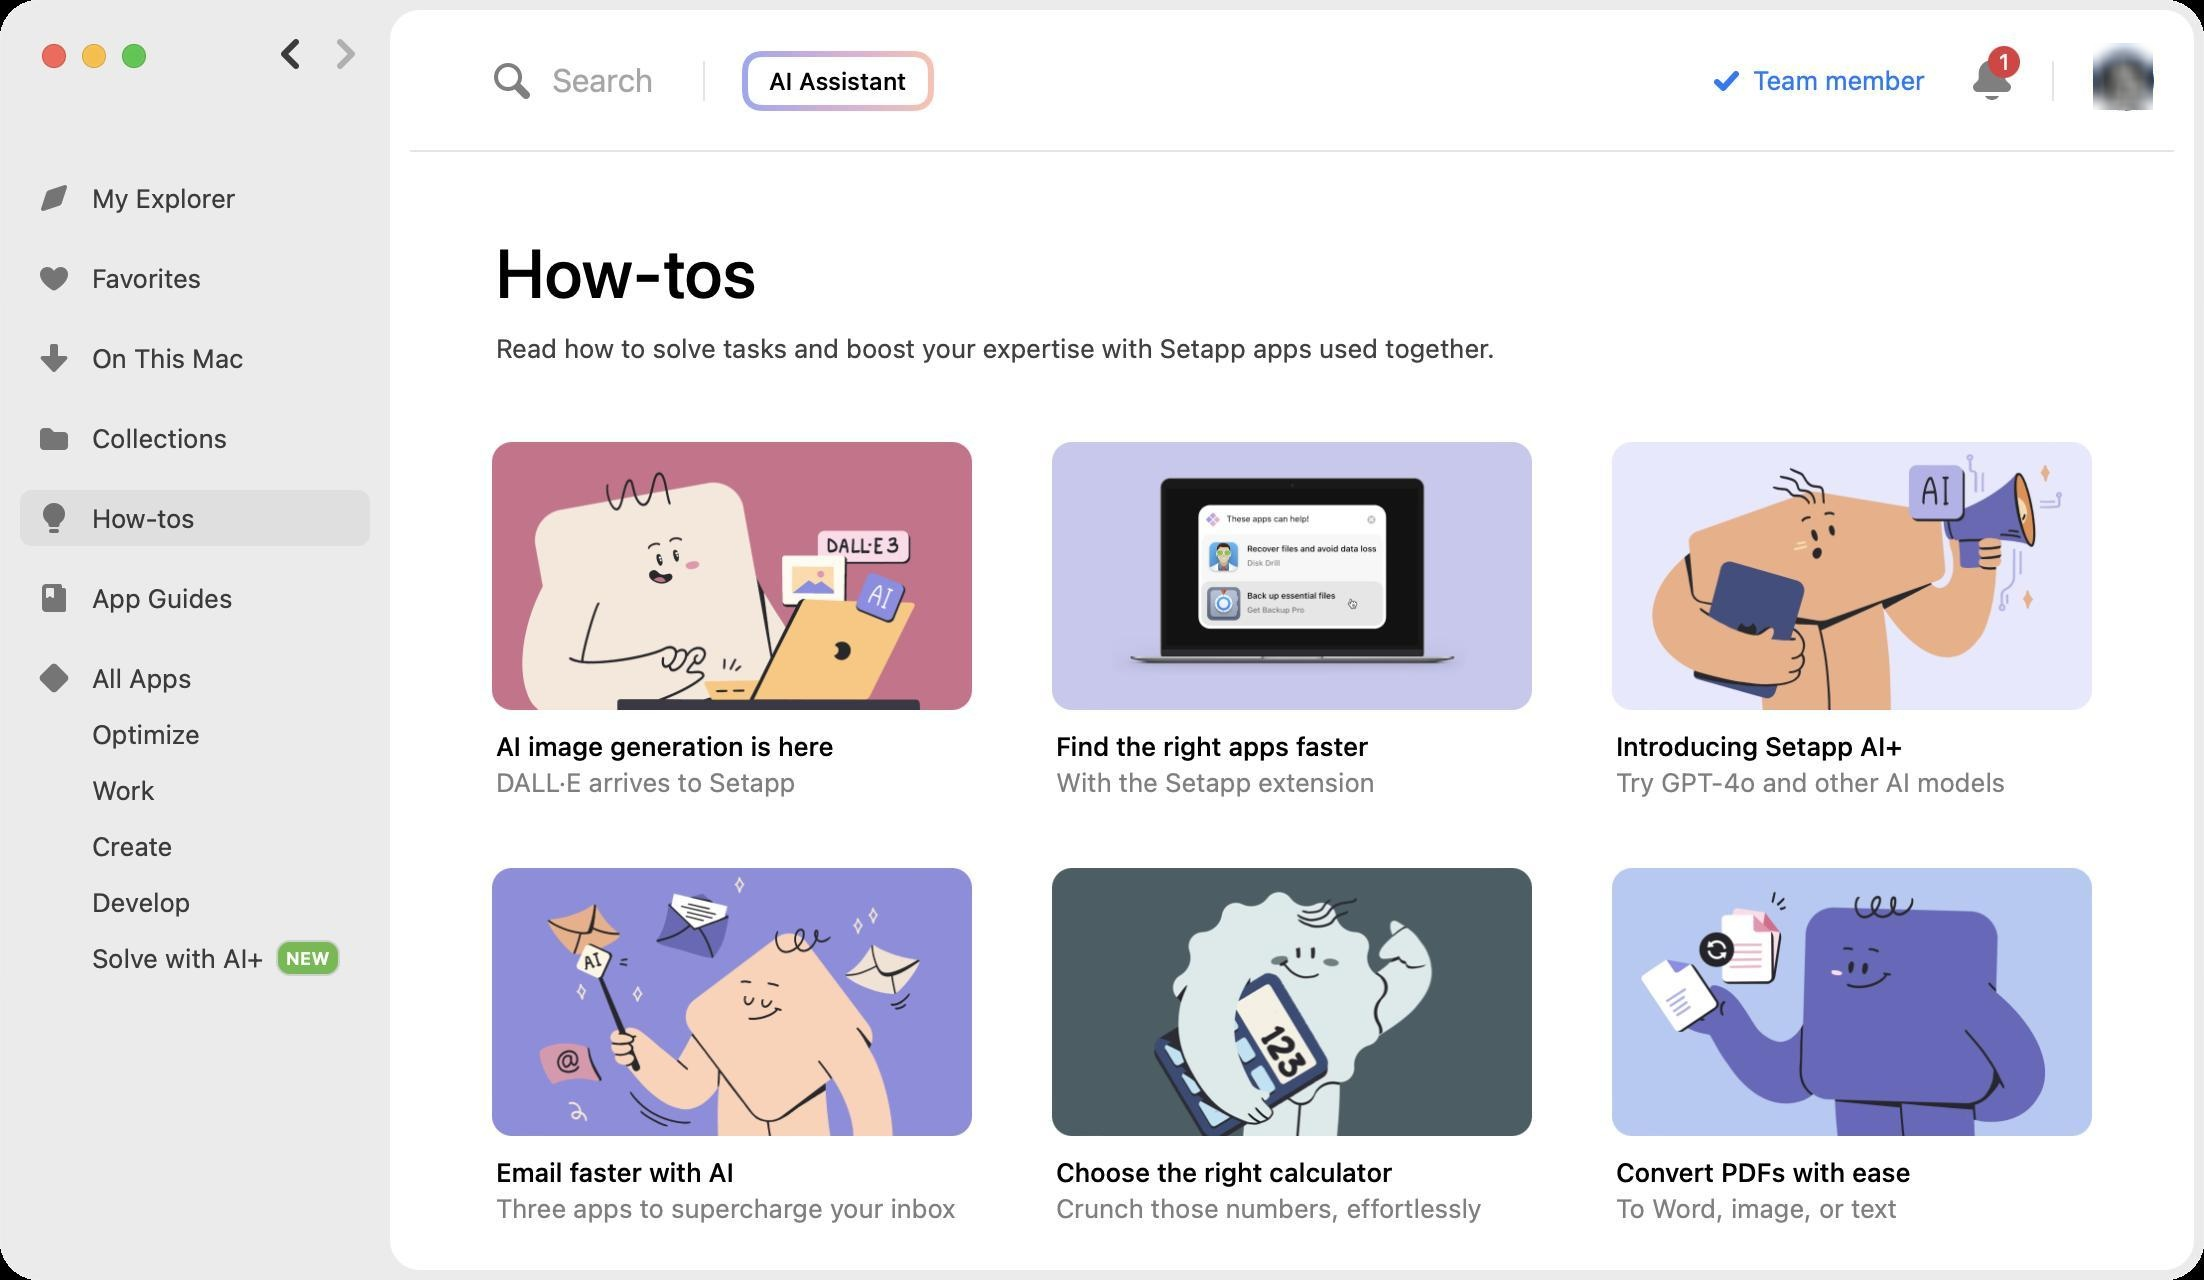
Accessibility tree:
{"name": "", "role": "AXWindow", "description": null, "role_description": "standard window", "value": null, "position": "212.00;131.00", "size": "1102;640", "children": [{"name": null, "role": "AXTable", "description": "Application categories", "role_description": "table", "value": null, "position": "10.00;85.00", "size": "175;408", "children": [{"name": null, "role": "AXRow", "description": null, "role_description": "table row", "value": null, "position": "10.00;85.00", "size": "175;40", "children": [{"name": null, "role": "AXCell", "description": null, "role_description": "cell", "value": null, "position": "16.00;85.00", "size": "163;40", "children": [{"name": null, "role": "AXImage", "description": "Discover", "role_description": "image", "value": null, "position": "19.00;91.00", "size": "16;16", "children": []}, {"name": null, "role": "AXStaticText", "description": null, "role_description": "text", "value": "My Explorer", "position": "44.00;91.00", "size": "76;16", "children": []}]}]}, {"name": null, "role": "AXRow", "description": null, "role_description": "table row", "value": null, "position": "10.00;125.00", "size": "175;40", "children": [{"name": null, "role": "AXCell", "description": null, "role_description": "cell", "value": null, "position": "16.00;125.00", "size": "163;40", "children": [{"name": null, "role": "AXImage", "description": "Favorites", "role_description": "image", "value": null, "position": "19.00;131.00", "size": "16;16", "children": []}, {"name": null, "role": "AXStaticText", "description": null, "role_description": "text", "value": "Favorites", "position": "44.00;131.00", "size": "59;16", "children": []}]}]}, {"name": null, "role": "AXRow", "description": null, "role_description": "table row", "value": null, "position": "10.00;165.00", "size": "175;40", "children": [{"name": null, "role": "AXCell", "description": null, "role_description": "cell", "value": null, "position": "16.00;165.00", "size": "163;40", "children": [{"name": null, "role": "AXImage", "description": "OnThisMac", "role_description": "image", "value": null, "position": "19.00;171.00", "size": "16;16", "children": []}, {"name": null, "role": "AXStaticText", "description": null, "role_description": "text", "value": "On This Mac", "position": "44.00;171.00", "size": "80;16", "children": []}]}]}, {"name": null, "role": "AXRow", "description": null, "role_description": "table row", "value": null, "position": "10.00;205.00", "size": "175;40", "children": [{"name": null, "role": "AXCell", "description": null, "role_description": "cell", "value": null, "position": "16.00;205.00", "size": "163;40", "children": [{"name": null, "role": "AXImage", "description": "Collections", "role_description": "image", "value": null, "position": "19.00;211.00", "size": "16;16", "children": []}, {"name": null, "role": "AXStaticText", "description": null, "role_description": "text", "value": "Collections", "position": "44.00;211.00", "size": "72;16", "children": []}]}]}, {"name": null, "role": "AXRow", "description": null, "role_description": "table row", "value": null, "position": "10.00;245.00", "size": "175;40", "children": [{"name": null, "role": "AXCell", "description": null, "role_description": "cell", "value": null, "position": "16.00;245.00", "size": "163;40", "children": [{"name": null, "role": "AXImage", "description": "How Tos", "role_description": "image", "value": null, "position": "19.00;251.00", "size": "16;16", "children": []}, {"name": null, "role": "AXStaticText", "description": null, "role_description": "text", "value": "How-tos", "position": "44.00;251.00", "size": "56;16", "children": []}]}]}, {"name": null, "role": "AXRow", "description": null, "role_description": "table row", "value": null, "position": "10.00;285.00", "size": "175;40", "children": [{"name": null, "role": "AXCell", "description": null, "role_description": "cell", "value": null, "position": "16.00;285.00", "size": "163;40", "children": [{"name": null, "role": "AXImage", "description": "Tutorials", "role_description": "image", "value": null, "position": "19.00;291.00", "size": "16;16", "children": []}, {"name": null, "role": "AXStaticText", "description": null, "role_description": "text", "value": "App Guides", "position": "44.00;291.00", "size": "74;16", "children": []}]}]}, {"name": null, "role": "AXRow", "description": null, "role_description": "table row", "value": null, "position": "10.00;325.00", "size": "175;28", "children": [{"name": null, "role": "AXCell", "description": null, "role_description": "cell", "value": null, "position": "16.00;325.00", "size": "163;28", "children": [{"name": null, "role": "AXImage", "description": "AllApps", "role_description": "image", "value": null, "position": "19.00;331.00", "size": "16;16", "children": []}, {"name": null, "role": "AXStaticText", "description": null, "role_description": "text", "value": "All Apps", "position": "44.00;331.00", "size": "54;16", "children": []}]}]}, {"name": null, "role": "AXRow", "description": null, "role_description": "table row", "value": null, "position": "10.00;353.00", "size": "175;28", "children": [{"name": null, "role": "AXCell", "description": null, "role_description": "cell", "value": null, "position": "16.00;353.00", "size": "163;28", "children": [{"name": null, "role": "AXImage", "description": "", "role_description": "image", "value": null, "position": "19.00;359.00", "size": "16;16", "children": []}, {"name": null, "role": "AXStaticText", "description": null, "role_description": "text", "value": "Optimize", "position": "44.00;359.00", "size": "58;16", "children": []}]}]}, {"name": null, "role": "AXRow", "description": null, "role_description": "table row", "value": null, "position": "10.00;381.00", "size": "175;28", "children": [{"name": null, "role": "AXCell", "description": null, "role_description": "cell", "value": null, "position": "16.00;381.00", "size": "163;28", "children": [{"name": null, "role": "AXImage", "description": "", "role_description": "image", "value": null, "position": "19.00;387.00", "size": "16;16", "children": []}, {"name": null, "role": "AXStaticText", "description": null, "role_description": "text", "value": "Work", "position": "44.00;387.00", "size": "36;16", "children": []}]}]}, {"name": null, "role": "AXRow", "description": null, "role_description": "table row", "value": null, "position": "10.00;409.00", "size": "175;28", "children": [{"name": null, "role": "AXCell", "description": null, "role_description": "cell", "value": null, "position": "16.00;409.00", "size": "163;28", "children": [{"name": null, "role": "AXImage", "description": "", "role_description": "image", "value": null, "position": "19.00;415.00", "size": "16;16", "children": []}, {"name": null, "role": "AXStaticText", "description": null, "role_description": "text", "value": "Create", "position": "44.00;415.00", "size": "44;16", "children": []}]}]}, {"name": null, "role": "AXRow", "description": null, "role_description": "table row", "value": null, "position": "10.00;437.00", "size": "175;28", "children": [{"name": null, "role": "AXCell", "description": null, "role_description": "cell", "value": null, "position": "16.00;437.00", "size": "163;28", "children": [{"name": null, "role": "AXImage", "description": "", "role_description": "image", "value": null, "position": "19.00;443.00", "size": "16;16", "children": []}, {"name": null, "role": "AXStaticText", "description": null, "role_description": "text", "value": "Develop", "position": "44.00;443.00", "size": "54;16", "children": []}]}]}, {"name": null, "role": "AXRow", "description": null, "role_description": "table row", "value": null, "position": "10.00;465.00", "size": "175;28", "children": [{"name": null, "role": "AXCell", "description": null, "role_description": "cell", "value": null, "position": "16.00;465.00", "size": "163;28", "children": [{"name": null, "role": "AXImage", "description": "", "role_description": "image", "value": null, "position": "19.00;471.00", "size": "16;16", "children": []}, {"name": null, "role": "AXStaticText", "description": null, "role_description": "text", "value": "Solve with AI+", "position": "44.00;471.00", "size": "90;16", "children": []}, {"name": null, "role": "AXStaticText", "description": null, "role_description": "text", "value": "NEW", "position": "139.00;473.50", "size": "30;11", "children": []}]}]}, {"name": null, "role": "AXColumn", "description": null, "role_description": "column", "value": null, "position": "10.00;85.00", "size": "175;408", "children": []}]}, {"name": null, "role": "AXUnknown", "description": "Forward", "role_description": "unknown", "value": null, "position": "166.00;19.00", "size": "14;16", "children": [{"name": null, "role": "AXImage", "description": "", "role_description": "image", "value": null, "position": "168.00;19.00", "size": "10;16", "children": []}]}, {"name": null, "role": "AXUnknown", "description": "Back", "role_description": "unknown", "value": null, "position": "138.00;19.00", "size": "14;16", "children": [{"name": null, "role": "AXImage", "description": "NavigationArrow", "role_description": "image", "value": null, "position": "140.00;19.00", "size": "10;16", "children": []}]}, {"name": null, "role": "AXGroup", "description": null, "role_description": "group", "value": null, "position": "195.00;5.00", "size": "902;630", "children": [{"name": null, "role": "AXScrollArea", "description": null, "role_description": "scroll area", "value": null, "position": "236.00;76.00", "size": "861;529", "children": [{"name": null, "role": "AXList", "description": "Application collection view", "role_description": "collection", "value": null, "position": "236.00;76.00", "size": "820;15674", "children": [{"name": null, "role": "AXList", "description": "How-tos", "role_description": "section", "value": null, "position": "236.00;76.00", "size": "861;15674", "children": [{"name": null, "role": "AXGroup", "description": null, "role_description": "group", "value": null, "position": "236.00;76.00", "size": "820;135", "children": [{"name": null, "role": "AXStaticText", "description": null, "role_description": "text", "value": "How-tos", "position": "246.00;116.00", "size": "135;40", "children": []}, {"name": null, "role": "AXStaticText", "description": null, "role_description": "text", "value": "Read how to solve tasks and boost your expertise with Setapp apps used together.", "position": "246.00;166.00", "size": "504;16", "children": []}]}, {"name": null, "role": "AXGroup", "description": null, "role_description": "group", "value": null, "position": "236.00;211.00", "size": "260;203", "children": [{"name": null, "role": "AXImage", "description": "", "role_description": "image", "value": null, "position": "26.00;221.00", "size": "680;134", "children": []}, {"name": null, "role": "AXStaticText", "description": null, "role_description": "text", "value": "AI image generation is here", "position": "246.00;365.00", "size": "240;16", "children": []}, {"name": null, "role": "AXStaticText", "description": null, "role_description": "text", "value": "DALL·E arrives to Setapp", "position": "246.00;383.00", "size": "240;16", "children": []}]}, {"name": null, "role": "AXGroup", "description": null, "role_description": "group", "value": null, "position": "516.00;211.00", "size": "260;203", "children": [{"name": null, "role": "AXImage", "description": "", "role_description": "image", "value": null, "position": "306.00;221.00", "size": "680;134", "children": []}, {"name": null, "role": "AXStaticText", "description": null, "role_description": "text", "value": "Find the right apps faster", "position": "526.00;365.00", "size": "240;16", "children": []}, {"name": null, "role": "AXStaticText", "description": null, "role_description": "text", "value": "With the Setapp extension", "position": "526.00;383.00", "size": "240;16", "children": []}]}, {"name": null, "role": "AXGroup", "description": null, "role_description": "group", "value": null, "position": "796.00;211.00", "size": "260;203", "children": [{"name": null, "role": "AXImage", "description": "", "role_description": "image", "value": null, "position": "586.00;221.00", "size": "680;134", "children": []}, {"name": null, "role": "AXStaticText", "description": null, "role_description": "text", "value": "Introducing Setapp AI+", "position": "806.00;365.00", "size": "240;16", "children": []}, {"name": null, "role": "AXStaticText", "description": null, "role_description": "text", "value": "Try GPT-4o and other AI models", "position": "806.00;383.00", "size": "240;16", "children": []}]}, {"name": null, "role": "AXGroup", "description": null, "role_description": "group", "value": null, "position": "236.00;424.00", "size": "260;203", "children": [{"name": null, "role": "AXImage", "description": "", "role_description": "image", "value": null, "position": "26.00;434.00", "size": "680;134", "children": []}, {"name": null, "role": "AXStaticText", "description": null, "role_description": "text", "value": "Email faster with AI", "position": "246.00;578.00", "size": "240;16", "children": []}, {"name": null, "role": "AXStaticText", "description": null, "role_description": "text", "value": "Three apps to supercharge your inbox", "position": "246.00;596.00", "size": "240;16", "children": []}]}, {"name": null, "role": "AXGroup", "description": null, "role_description": "group", "value": null, "position": "516.00;424.00", "size": "260;203", "children": [{"name": null, "role": "AXImage", "description": "", "role_description": "image", "value": null, "position": "306.00;434.00", "size": "680;134", "children": []}, {"name": null, "role": "AXStaticText", "description": null, "role_description": "text", "value": "Choose the right calculator", "position": "526.00;578.00", "size": "240;16", "children": []}, {"name": null, "role": "AXStaticText", "description": null, "role_description": "text", "value": "Crunch those numbers, effortlessly", "position": "526.00;596.00", "size": "240;16", "children": []}]}, {"name": null, "role": "AXGroup", "description": null, "role_description": "group", "value": null, "position": "796.00;424.00", "size": "260;203", "children": [{"name": null, "role": "AXImage", "description": "", "role_description": "image", "value": null, "position": "586.00;434.00", "size": "680;134", "children": []}, {"name": null, "role": "AXStaticText", "description": null, "role_description": "text", "value": "Convert PDFs with ease", "position": "806.00;578.00", "size": "240;16", "children": []}, {"name": null, "role": "AXStaticText", "description": null, "role_description": "text", "value": "To Word, image, or text", "position": "806.00;596.00", "size": "240;16", "children": []}]}, {"name": null, "role": "AXGroup", "description": null, "role_description": "group", "value": null, "position": "236.00;637.00", "size": "260;203", "children": [{"name": null, "role": "AXImage", "description": "", "role_description": "image", "value": null, "position": "196.00;647.00", "size": "340;134", "children": []}, {"name": null, "role": "AXStaticText", "description": null, "role_description": "text", "value": "You deserve a great Wi-Fi", "position": "246.00;791.00", "size": "240;16", "children": []}, {"name": null, "role": "AXStaticText", "description": null, "role_description": "text", "value": "Three apps for a perfect connection", "position": "246.00;809.00", "size": "240;16", "children": []}]}, {"name": null, "role": "AXGroup", "description": null, "role_description": "group", "value": null, "position": "516.00;637.00", "size": "260;203", "children": [{"name": null, "role": "AXImage", "description": "", "role_description": "image", "value": null, "position": "476.00;647.00", "size": "340;134", "children": []}, {"name": null, "role": "AXStaticText", "description": null, "role_description": "text", "value": "Top 10 AI apps to try today", "position": "526.00;791.00", "size": "240;16", "children": []}, {"name": null, "role": "AXStaticText", "description": null, "role_description": "text", "value": "For writing, photos, planning", "position": "526.00;809.00", "size": "240;16", "children": []}]}, {"name": null, "role": "AXGroup", "description": null, "role_description": "group", "value": null, "position": "796.00;637.00", "size": "260;203", "children": [{"name": null, "role": "AXImage", "description": "", "role_description": "image", "value": null, "position": "586.00;647.00", "size": "680;134", "children": []}, {"name": null, "role": "AXStaticText", "description": null, "role_description": "text", "value": "Personalize Mac appearance", "position": "806.00;791.00", "size": "240;16", "children": []}, {"name": null, "role": "AXStaticText", "description": null, "role_description": "text", "value": "From lock screen to desktop", "position": "806.00;809.00", "size": "240;16", "children": []}]}, {"name": null, "role": "AXGroup", "description": null, "role_description": "group", "value": null, "position": "236.00;850.00", "size": "260;203", "children": [{"name": null, "role": "AXImage", "description": "", "role_description": "image", "value": null, "position": "26.00;860.00", "size": "680;134", "children": []}, {"name": null, "role": "AXStaticText", "description": null, "role_description": "text", "value": "Useful Mac widgets", "position": "246.00;1004.00", "size": "240;16", "children": []}, {"name": null, "role": "AXStaticText", "description": null, "role_description": "text", "value": "Now also on desktop", "position": "246.00;1022.00", "size": "240;16", "children": []}]}, {"name": null, "role": "AXGroup", "description": null, "role_description": "group", "value": null, "position": "516.00;850.00", "size": "260;203", "children": [{"name": null, "role": "AXImage", "description": "", "role_description": "image", "value": null, "position": "476.00;860.00", "size": "340;134", "children": []}, {"name": null, "role": "AXStaticText", "description": null, "role_description": "text", "value": "Study with AI", "position": "526.00;1004.00", "size": "240;16", "children": []}, {"name": null, "role": "AXStaticText", "description": null, "role_description": "text", "value": "AI apps that empower you to learn", "position": "526.00;1022.00", "size": "240;16", "children": []}]}, {"name": null, "role": "AXGroup", "description": null, "role_description": "group", "value": null, "position": "796.00;850.00", "size": "260;203", "children": [{"name": null, "role": "AXImage", "description": "", "role_description": "image", "value": null, "position": "756.00;860.00", "size": "340;134", "children": []}, {"name": null, "role": "AXStaticText", "description": null, "role_description": "text", "value": "Fix macOS Sonoma issues", "position": "806.00;1004.00", "size": "240;16", "children": []}, {"name": null, "role": "AXStaticText", "description": null, "role_description": "text", "value": "Six apps to be ready for anything", "position": "806.00;1022.00", "size": "240;16", "children": []}]}, {"name": null, "role": "AXGroup", "description": null, "role_description": "group", "value": null, "position": "236.00;1063.00", "size": "260;203", "children": [{"name": null, "role": "AXImage", "description": "", "role_description": "image", "value": null, "position": "26.00;1073.00", "size": "680;134", "children": []}, {"name": null, "role": "AXStaticText", "description": null, "role_description": "text", "value": "Remove backgrounds from photos", "position": "246.00;1217.00", "size": "240;16", "children": []}, {"name": null, "role": "AXStaticText", "description": null, "role_description": "text", "value": "No Photoshop skills required", "position": "246.00;1235.00", "size": "240;16", "children": []}]}, {"name": null, "role": "AXGroup", "description": null, "role_description": "group", "value": null, "position": "516.00;1063.00", "size": "260;203", "children": [{"name": null, "role": "AXImage", "description": "", "role_description": "image", "value": null, "position": "306.00;1073.00", "size": "680;134", "children": []}, {"name": null, "role": "AXStaticText", "description": null, "role_description": "text", "value": "Video editing toolkit", "position": "526.00;1217.00", "size": "240;16", "children": []}, {"name": null, "role": "AXStaticText", "description": null, "role_description": "text", "value": "Save time and money with these apps", "position": "526.00;1235.00", "size": "240;16", "children": []}]}, {"name": null, "role": "AXGroup", "description": null, "role_description": "group", "value": null, "position": "796.00;1063.00", "size": "260;203", "children": [{"name": null, "role": "AXImage", "description": "", "role_description": "image", "value": null, "position": "756.00;1073.00", "size": "340;134", "children": []}, {"name": null, "role": "AXStaticText", "description": null, "role_description": "text", "value": "Apps to collaborate safely", "position": "806.00;1217.00", "size": "240;16", "children": []}, {"name": null, "role": "AXStaticText", "description": null, "role_description": "text", "value": "Fear not to share your work", "position": "806.00;1235.00", "size": "240;16", "children": []}]}, {"name": null, "role": "AXGroup", "description": null, "role_description": "group", "value": null, "position": "236.00;1276.00", "size": "260;203", "children": [{"name": null, "role": "AXImage", "description": "", "role_description": "image", "value": null, "position": "26.00;1286.00", "size": "680;134", "children": []}, {"name": null, "role": "AXStaticText", "description": null, "role_description": "text", "value": "Use AI to create presentations", "position": "246.00;1430.00", "size": "240;16", "children": []}, {"name": null, "role": "AXStaticText", "description": null, "role_description": "text", "value": "Get inspiration and speed up work", "position": "246.00;1448.00", "size": "240;16", "children": []}]}, {"name": null, "role": "AXGroup", "description": null, "role_description": "group", "value": null, "position": "516.00;1276.00", "size": "260;203", "children": [{"name": null, "role": "AXImage", "description": "", "role_description": "image", "value": null, "position": "476.00;1286.00", "size": "340;134", "children": []}, {"name": null, "role": "AXStaticText", "description": null, "role_description": "text", "value": "Make your files mailable", "position": "526.00;1430.00", "size": "240;16", "children": []}, {"name": null, "role": "AXStaticText", "description": null, "role_description": "text", "value": "Optimize file size for emails", "position": "526.00;1448.00", "size": "240;16", "children": []}]}, {"name": null, "role": "AXGroup", "description": null, "role_description": "group", "value": null, "position": "796.00;1276.00", "size": "260;203", "children": [{"name": null, "role": "AXImage", "description": "", "role_description": "image", "value": null, "position": "586.00;1286.00", "size": "680;134", "children": []}, {"name": null, "role": "AXStaticText", "description": null, "role_description": "text", "value": "Dock automation tips", "position": "806.00;1430.00", "size": "240;16", "children": []}, {"name": null, "role": "AXStaticText", "description": null, "role_description": "text", "value": "How to make the Dock serve you", "position": "806.00;1448.00", "size": "240;16", "children": []}]}, {"name": null, "role": "AXGroup", "description": null, "role_description": "group", "value": null, "position": "236.00;1489.00", "size": "260;203", "children": [{"name": null, "role": "No role", "description": "", "role_description": "", "value": null, "position": "", "size": "", "children": []}, {"name": null, "role": "No role", "description": "", "role_description": "", "value": null, "position": "", "size": "", "children": []}, {"name": null, "role": "No role", "description": "", "role_description": "", "value": null, "position": "", "size": "", "children": []}]}]}]}, {"name": null, "role": "AXScrollBar", "description": null, "role_description": "scroll bar", "value": 0.0, "position": "1081.00;76.00", "size": "16;556", "children": [{"name": null, "role": "AXValueIndicator", "description": null, "role_description": "value indicator", "value": 0.0, "position": "1085.00;77.00", "size": "12;26", "children": []}, {"name": null, "role": "AXButton", "description": null, "role_description": "increment arrow button", "value": null, "position": "1081.00;76.00", "size": "0;0", "children": []}, {"name": null, "role": "AXButton", "description": null, "role_description": "decrement arrow button", "value": null, "position": "1081.00;76.00", "size": "0;0", "children": []}, {"name": null, "role": "AXButton", "description": null, "role_description": "increment page button", "value": null, "position": "1085.00;103.00", "size": "12;529", "children": []}, {"name": null, "role": "AXButton", "description": null, "role_description": "decrement page button", "value": null, "position": "1085.00;76.00", "size": "12;1", "children": []}]}]}]}, {"name": null, "role": "AXButton", "description": "Your account picture", "role_description": "button", "value": null, "position": "1047.00;7.50", "size": "48;48", "children": [{"name": null, "role": "AXImage", "description": null, "role_description": "image", "value": null, "position": "1047.00;25.50", "size": "30;30", "children": []}]}, {"name": null, "role": "AXLink", "description": "Team member", "role_description": "link", "value": null, "position": "854.50;32.50", "size": "110;16", "children": [{"name": null, "role": "AXStaticText", "description": null, "role_description": "text", "value": "Team member", "position": "874.50;32.00", "size": "90;16", "children": []}]}, {"name": null, "role": "AXButton", "description": null, "role_description": "button", "value": null, "position": "984.00;29.00", "size": "23;23", "children": [{"name": null, "role": "AXImage", "description": "NotificationsIcon", "role_description": "image", "value": null, "position": "984.00;29.00", "size": "23;23", "children": []}, {"name": null, "role": "AXStaticText", "description": null, "role_description": "text", "value": "1", "position": "995.50;24.00", "size": "14;14", "children": []}]}, {"name": null, "role": "AXGroup", "description": null, "role_description": "group", "value": null, "position": "372.50;-24.00", "size": "93;78", "children": [{"name": null, "role": "AXButton", "description": "AI Assistant", "role_description": "button", "value": null, "position": "371.00;25.50", "size": "96;30", "children": []}]}, {"name": null, "role": "AXGroup", "description": null, "role_description": "group", "value": null, "position": "246.00;18.50", "size": "96;44", "children": [{"name": null, "role": "AXTextField", "description": "Setapp application search", "role_description": "search text field", "value": "", "position": "274.00;31.00", "size": "66;19", "children": []}]}, {"name": null, "role": "AXButton", "description": null, "role_description": "close button", "value": null, "position": "20.00;20.00", "size": "14;16", "children": []}, {"name": null, "role": "AXButton", "description": null, "role_description": "full screen button", "value": null, "position": "60.00;20.00", "size": "14;16", "children": [{"name": null, "role": "AXGroup", "description": null, "role_description": "group", "value": null, "position": "60.00;20.00", "size": "14;16", "children": [{"name": null, "role": "AXGroup", "description": null, "role_description": "group", "value": null, "position": "60.00;20.00", "size": "14;16", "children": []}]}]}, {"name": null, "role": "AXButton", "description": null, "role_description": "minimize button", "value": null, "position": "40.00;20.00", "size": "14;16", "children": []}]}